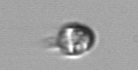
Label: Balanion